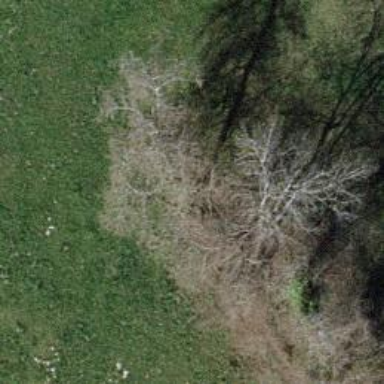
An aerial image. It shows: Single tag "natural: tree."